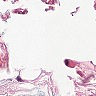
Metastatic tissue present: no